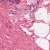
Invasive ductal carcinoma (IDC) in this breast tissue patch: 0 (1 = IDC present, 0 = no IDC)